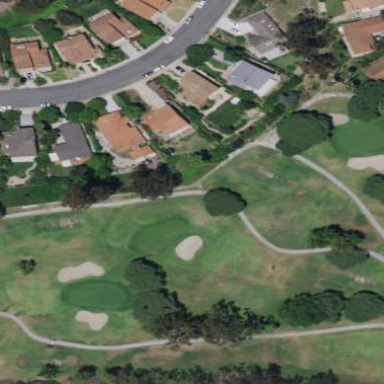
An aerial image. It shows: Area with grass used as rough in golf course.